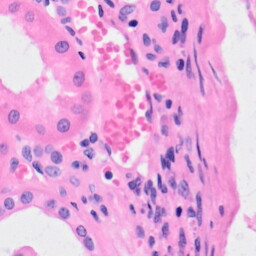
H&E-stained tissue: Kidney